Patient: sex F, age 70
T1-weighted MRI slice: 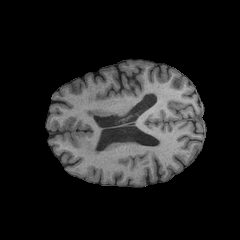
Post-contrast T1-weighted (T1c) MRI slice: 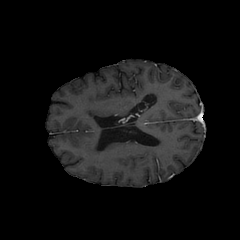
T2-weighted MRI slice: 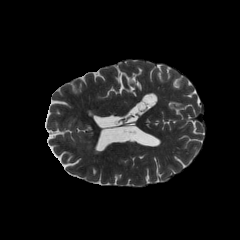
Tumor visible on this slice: no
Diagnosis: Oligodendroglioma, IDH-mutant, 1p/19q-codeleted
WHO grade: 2